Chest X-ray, PA view. Patient: 38 years old, sex M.
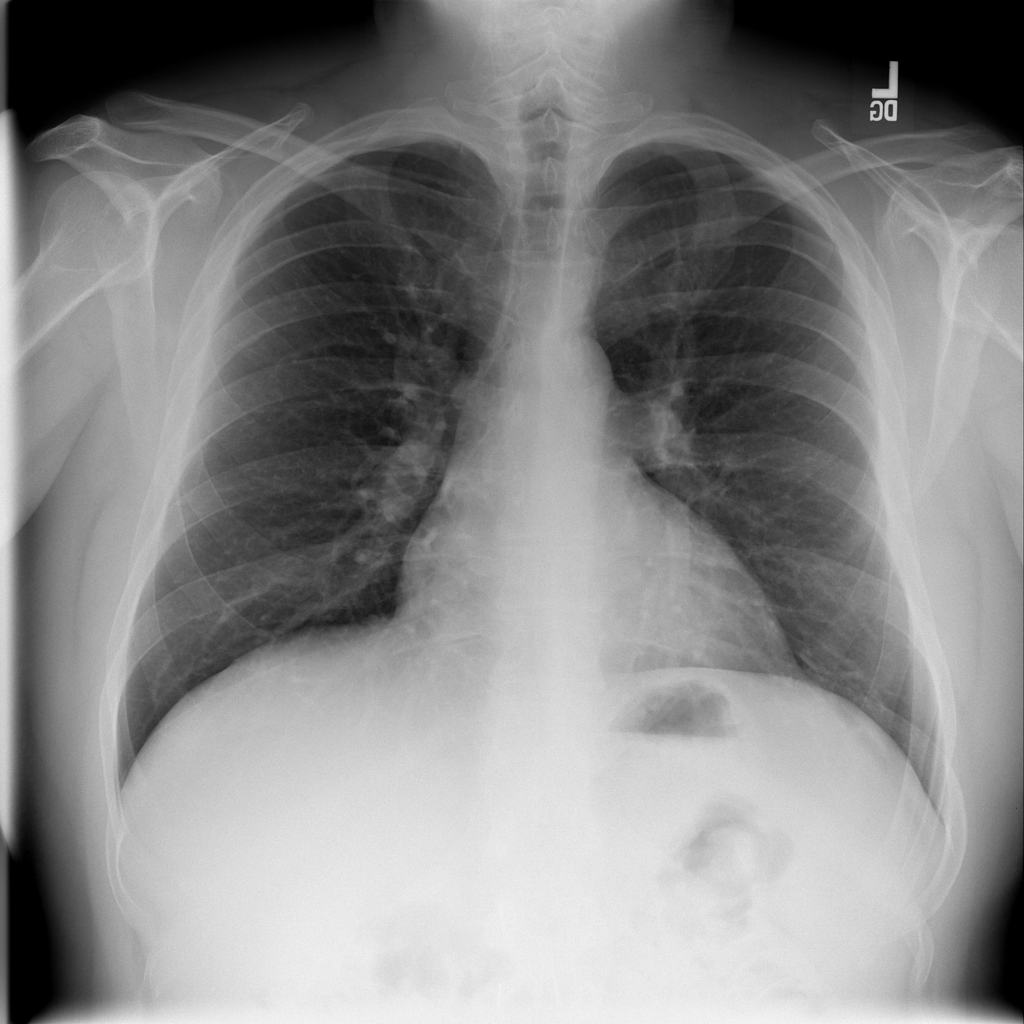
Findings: No Finding